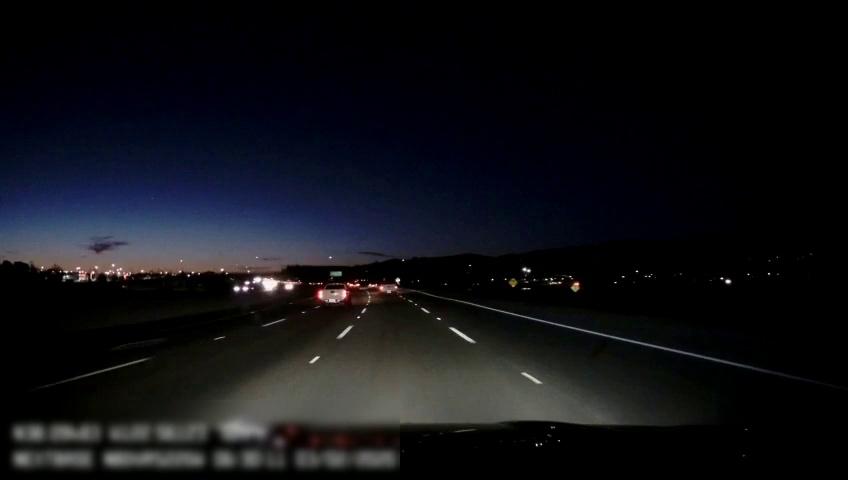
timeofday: Night
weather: Other
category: Drivable Space
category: Vehicles | Truck
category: Vehicles | Truck
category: Vehicles | Car
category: Lanes | Alternate Lane
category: Lanes | Alternate Lane
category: Lanes | Alternate Lane
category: Lanes | Alternate Lane
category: Lanes | Alternate Lane
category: Traffic | Signs
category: Traffic | Signs
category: Traffic | Signs